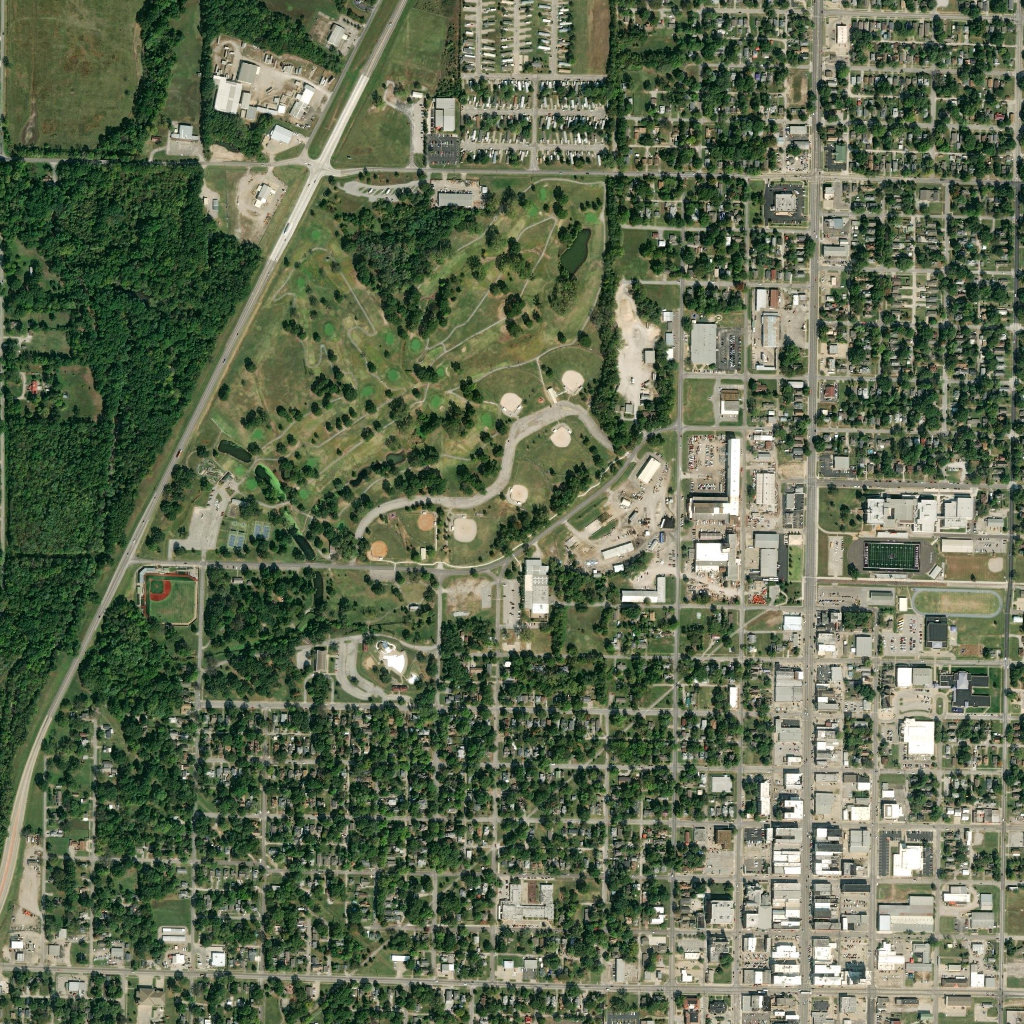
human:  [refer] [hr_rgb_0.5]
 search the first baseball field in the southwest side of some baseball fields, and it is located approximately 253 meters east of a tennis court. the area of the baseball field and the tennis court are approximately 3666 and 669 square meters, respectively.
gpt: <box>[[36, 51, 39, 54, 0]]</box>